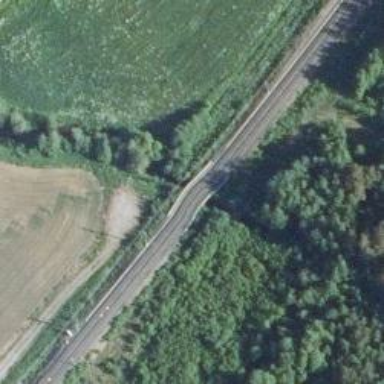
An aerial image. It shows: Bridge carrying continuous electrified railway tracks with contact line.